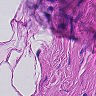
Metastatic tissue present: no